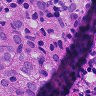
Metastatic tissue present: yes